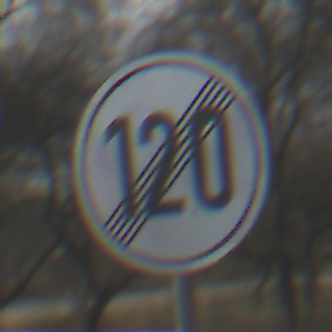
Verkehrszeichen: EndeGeschwindigkeit120
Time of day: MorningAfternoon
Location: Outdoor (Suburban)
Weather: PartlyCloudy
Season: NotSpecified
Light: Natural